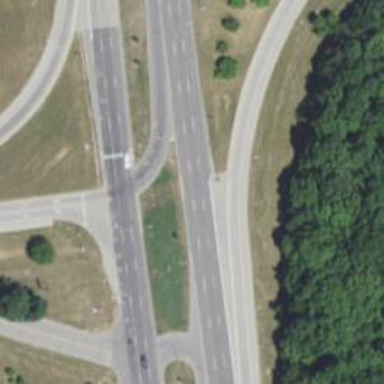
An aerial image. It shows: Trunk link highway.